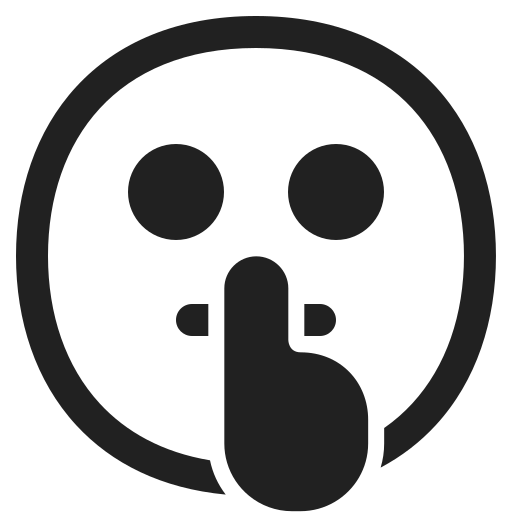
shushing face high contrast